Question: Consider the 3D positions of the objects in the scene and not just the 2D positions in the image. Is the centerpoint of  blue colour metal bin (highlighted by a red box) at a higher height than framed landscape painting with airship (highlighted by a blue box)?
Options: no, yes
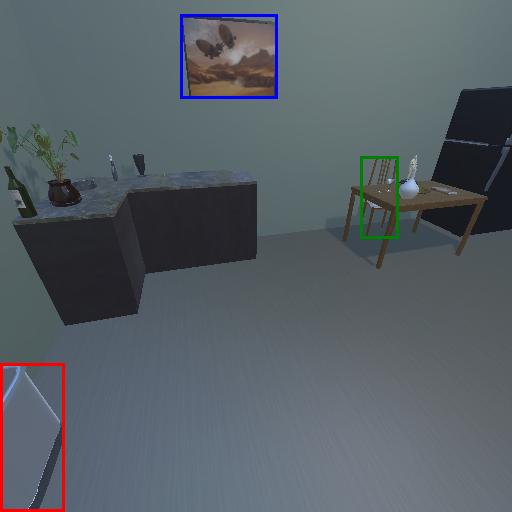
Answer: no